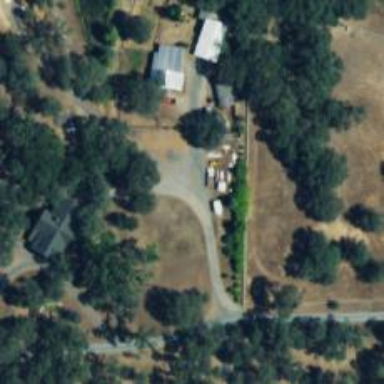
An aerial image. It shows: Driveway.